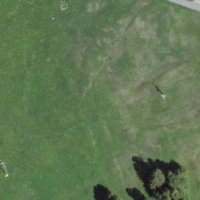
EUNIS habitat code: 24
Species observed at this site:
Prunella vulgaris